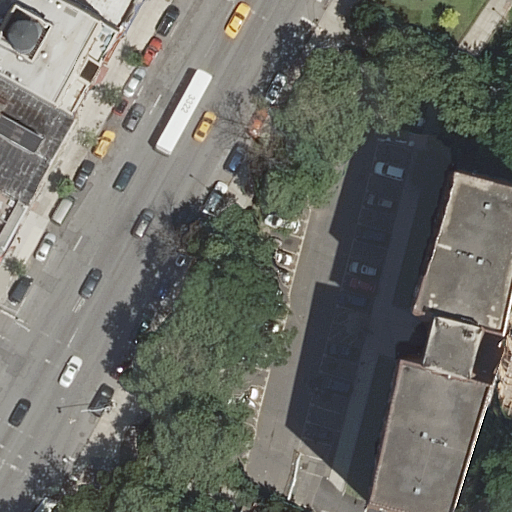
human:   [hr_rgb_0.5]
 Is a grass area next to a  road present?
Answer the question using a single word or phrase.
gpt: yes

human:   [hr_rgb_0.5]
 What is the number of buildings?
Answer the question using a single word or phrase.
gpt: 7

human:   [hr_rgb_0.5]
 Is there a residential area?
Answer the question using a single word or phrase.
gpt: yes

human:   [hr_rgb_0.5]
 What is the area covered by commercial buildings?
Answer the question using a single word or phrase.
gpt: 0m2

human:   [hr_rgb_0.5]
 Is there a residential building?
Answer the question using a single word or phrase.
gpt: yes

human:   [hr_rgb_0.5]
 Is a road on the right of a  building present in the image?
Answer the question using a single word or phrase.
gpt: yes

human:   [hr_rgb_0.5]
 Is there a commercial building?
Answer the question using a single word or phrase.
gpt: no

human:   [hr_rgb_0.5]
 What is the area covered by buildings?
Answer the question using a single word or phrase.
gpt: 1845m2

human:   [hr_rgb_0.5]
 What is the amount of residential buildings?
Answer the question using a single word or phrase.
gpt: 7

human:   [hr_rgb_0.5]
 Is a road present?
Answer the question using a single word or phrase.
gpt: yes

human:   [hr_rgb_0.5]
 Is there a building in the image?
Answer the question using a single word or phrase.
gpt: yes

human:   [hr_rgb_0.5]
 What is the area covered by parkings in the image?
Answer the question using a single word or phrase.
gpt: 1914m2

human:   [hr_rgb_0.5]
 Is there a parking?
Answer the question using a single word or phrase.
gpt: yes

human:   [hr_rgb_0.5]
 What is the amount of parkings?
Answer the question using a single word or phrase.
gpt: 1

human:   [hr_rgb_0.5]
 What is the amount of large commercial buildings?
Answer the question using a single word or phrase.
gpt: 0

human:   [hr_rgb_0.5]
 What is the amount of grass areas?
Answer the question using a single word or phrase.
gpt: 2

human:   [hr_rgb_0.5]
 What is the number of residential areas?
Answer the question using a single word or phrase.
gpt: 1

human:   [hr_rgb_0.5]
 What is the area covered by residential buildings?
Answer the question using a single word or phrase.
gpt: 1845m2

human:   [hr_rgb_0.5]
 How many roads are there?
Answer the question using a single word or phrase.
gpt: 14

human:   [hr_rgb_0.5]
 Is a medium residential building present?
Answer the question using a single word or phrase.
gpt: yes

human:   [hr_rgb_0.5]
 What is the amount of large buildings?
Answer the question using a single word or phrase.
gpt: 1

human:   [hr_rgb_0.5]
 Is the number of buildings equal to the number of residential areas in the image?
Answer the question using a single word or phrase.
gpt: no

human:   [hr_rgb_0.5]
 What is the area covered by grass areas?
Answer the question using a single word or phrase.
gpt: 1255m2

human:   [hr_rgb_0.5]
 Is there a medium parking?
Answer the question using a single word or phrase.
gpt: no

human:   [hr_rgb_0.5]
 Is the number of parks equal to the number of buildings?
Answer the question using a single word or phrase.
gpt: no

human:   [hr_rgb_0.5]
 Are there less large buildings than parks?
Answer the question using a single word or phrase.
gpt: no

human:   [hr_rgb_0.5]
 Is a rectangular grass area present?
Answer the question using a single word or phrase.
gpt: yes

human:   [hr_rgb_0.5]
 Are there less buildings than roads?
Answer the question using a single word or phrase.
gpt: yes

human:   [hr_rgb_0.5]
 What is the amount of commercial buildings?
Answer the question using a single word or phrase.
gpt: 0

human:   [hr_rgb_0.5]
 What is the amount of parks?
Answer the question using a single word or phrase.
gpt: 1

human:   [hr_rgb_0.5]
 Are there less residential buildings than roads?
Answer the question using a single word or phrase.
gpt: yes

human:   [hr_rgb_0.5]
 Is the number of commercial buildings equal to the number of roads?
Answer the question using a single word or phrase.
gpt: no

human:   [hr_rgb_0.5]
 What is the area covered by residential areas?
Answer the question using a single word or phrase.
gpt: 3538m2

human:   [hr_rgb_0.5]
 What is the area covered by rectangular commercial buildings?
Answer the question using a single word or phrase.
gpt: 0m2

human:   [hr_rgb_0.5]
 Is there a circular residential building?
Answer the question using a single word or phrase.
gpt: no

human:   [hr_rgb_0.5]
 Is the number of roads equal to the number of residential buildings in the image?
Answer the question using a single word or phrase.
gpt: no

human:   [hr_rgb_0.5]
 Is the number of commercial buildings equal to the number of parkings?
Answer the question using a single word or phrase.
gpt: no

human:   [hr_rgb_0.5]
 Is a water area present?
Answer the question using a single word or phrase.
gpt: no

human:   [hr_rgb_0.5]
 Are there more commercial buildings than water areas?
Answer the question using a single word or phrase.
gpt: no

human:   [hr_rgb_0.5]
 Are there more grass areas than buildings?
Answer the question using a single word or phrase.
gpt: no

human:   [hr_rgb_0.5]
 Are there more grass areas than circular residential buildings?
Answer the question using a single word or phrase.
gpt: yes

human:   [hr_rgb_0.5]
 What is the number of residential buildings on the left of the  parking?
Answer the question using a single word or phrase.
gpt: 6

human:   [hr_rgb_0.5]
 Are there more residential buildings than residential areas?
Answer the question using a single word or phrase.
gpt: yes

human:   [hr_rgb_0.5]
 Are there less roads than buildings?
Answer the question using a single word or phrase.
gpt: no

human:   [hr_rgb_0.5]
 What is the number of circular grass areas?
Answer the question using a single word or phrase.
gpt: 0

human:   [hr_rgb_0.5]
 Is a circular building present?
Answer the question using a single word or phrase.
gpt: no

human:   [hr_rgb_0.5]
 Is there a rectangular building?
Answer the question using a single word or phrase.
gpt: yes

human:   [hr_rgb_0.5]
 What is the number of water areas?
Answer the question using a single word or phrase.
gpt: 0

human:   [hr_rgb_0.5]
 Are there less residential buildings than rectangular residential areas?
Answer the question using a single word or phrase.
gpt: no

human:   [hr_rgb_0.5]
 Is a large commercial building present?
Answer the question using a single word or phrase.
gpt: no

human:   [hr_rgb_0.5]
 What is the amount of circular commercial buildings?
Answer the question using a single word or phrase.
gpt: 0

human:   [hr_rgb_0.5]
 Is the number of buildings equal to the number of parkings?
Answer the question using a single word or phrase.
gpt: no

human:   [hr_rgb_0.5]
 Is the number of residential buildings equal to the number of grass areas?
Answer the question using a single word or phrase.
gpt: no

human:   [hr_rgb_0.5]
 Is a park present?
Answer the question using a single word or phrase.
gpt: yes

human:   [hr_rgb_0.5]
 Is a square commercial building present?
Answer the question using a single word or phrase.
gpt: no

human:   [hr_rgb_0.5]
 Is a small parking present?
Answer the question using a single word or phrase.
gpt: no

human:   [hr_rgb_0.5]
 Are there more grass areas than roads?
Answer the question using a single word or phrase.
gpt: no

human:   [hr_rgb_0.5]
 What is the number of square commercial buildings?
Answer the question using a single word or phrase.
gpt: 0

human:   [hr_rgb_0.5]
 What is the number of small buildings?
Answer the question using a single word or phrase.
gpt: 1

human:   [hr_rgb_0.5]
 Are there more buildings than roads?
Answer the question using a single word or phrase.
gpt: no

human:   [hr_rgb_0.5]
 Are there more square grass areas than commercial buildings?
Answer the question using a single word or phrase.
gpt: no

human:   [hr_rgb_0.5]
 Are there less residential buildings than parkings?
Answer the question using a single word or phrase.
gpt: no

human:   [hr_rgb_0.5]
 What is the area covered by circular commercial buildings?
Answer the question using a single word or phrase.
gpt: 0m2

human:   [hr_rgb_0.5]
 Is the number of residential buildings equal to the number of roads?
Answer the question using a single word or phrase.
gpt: no